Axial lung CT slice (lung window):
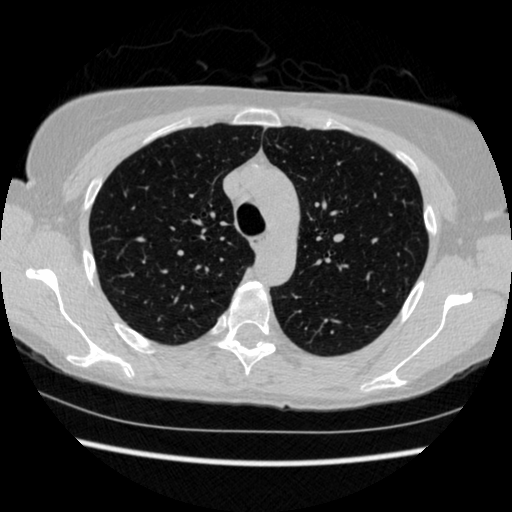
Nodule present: no